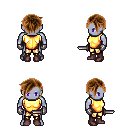
a pixel art fantasy rpg character, male body template, dark elf, purple skin, gold chest armor, gold greaves, brown pixie cut hairstyle, metal gloves, maroon shoes, dagger, four views (front, back, left, right), 2x2 character sprite sheet, small pixel art, hard edges, no anti-aliasing